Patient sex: M
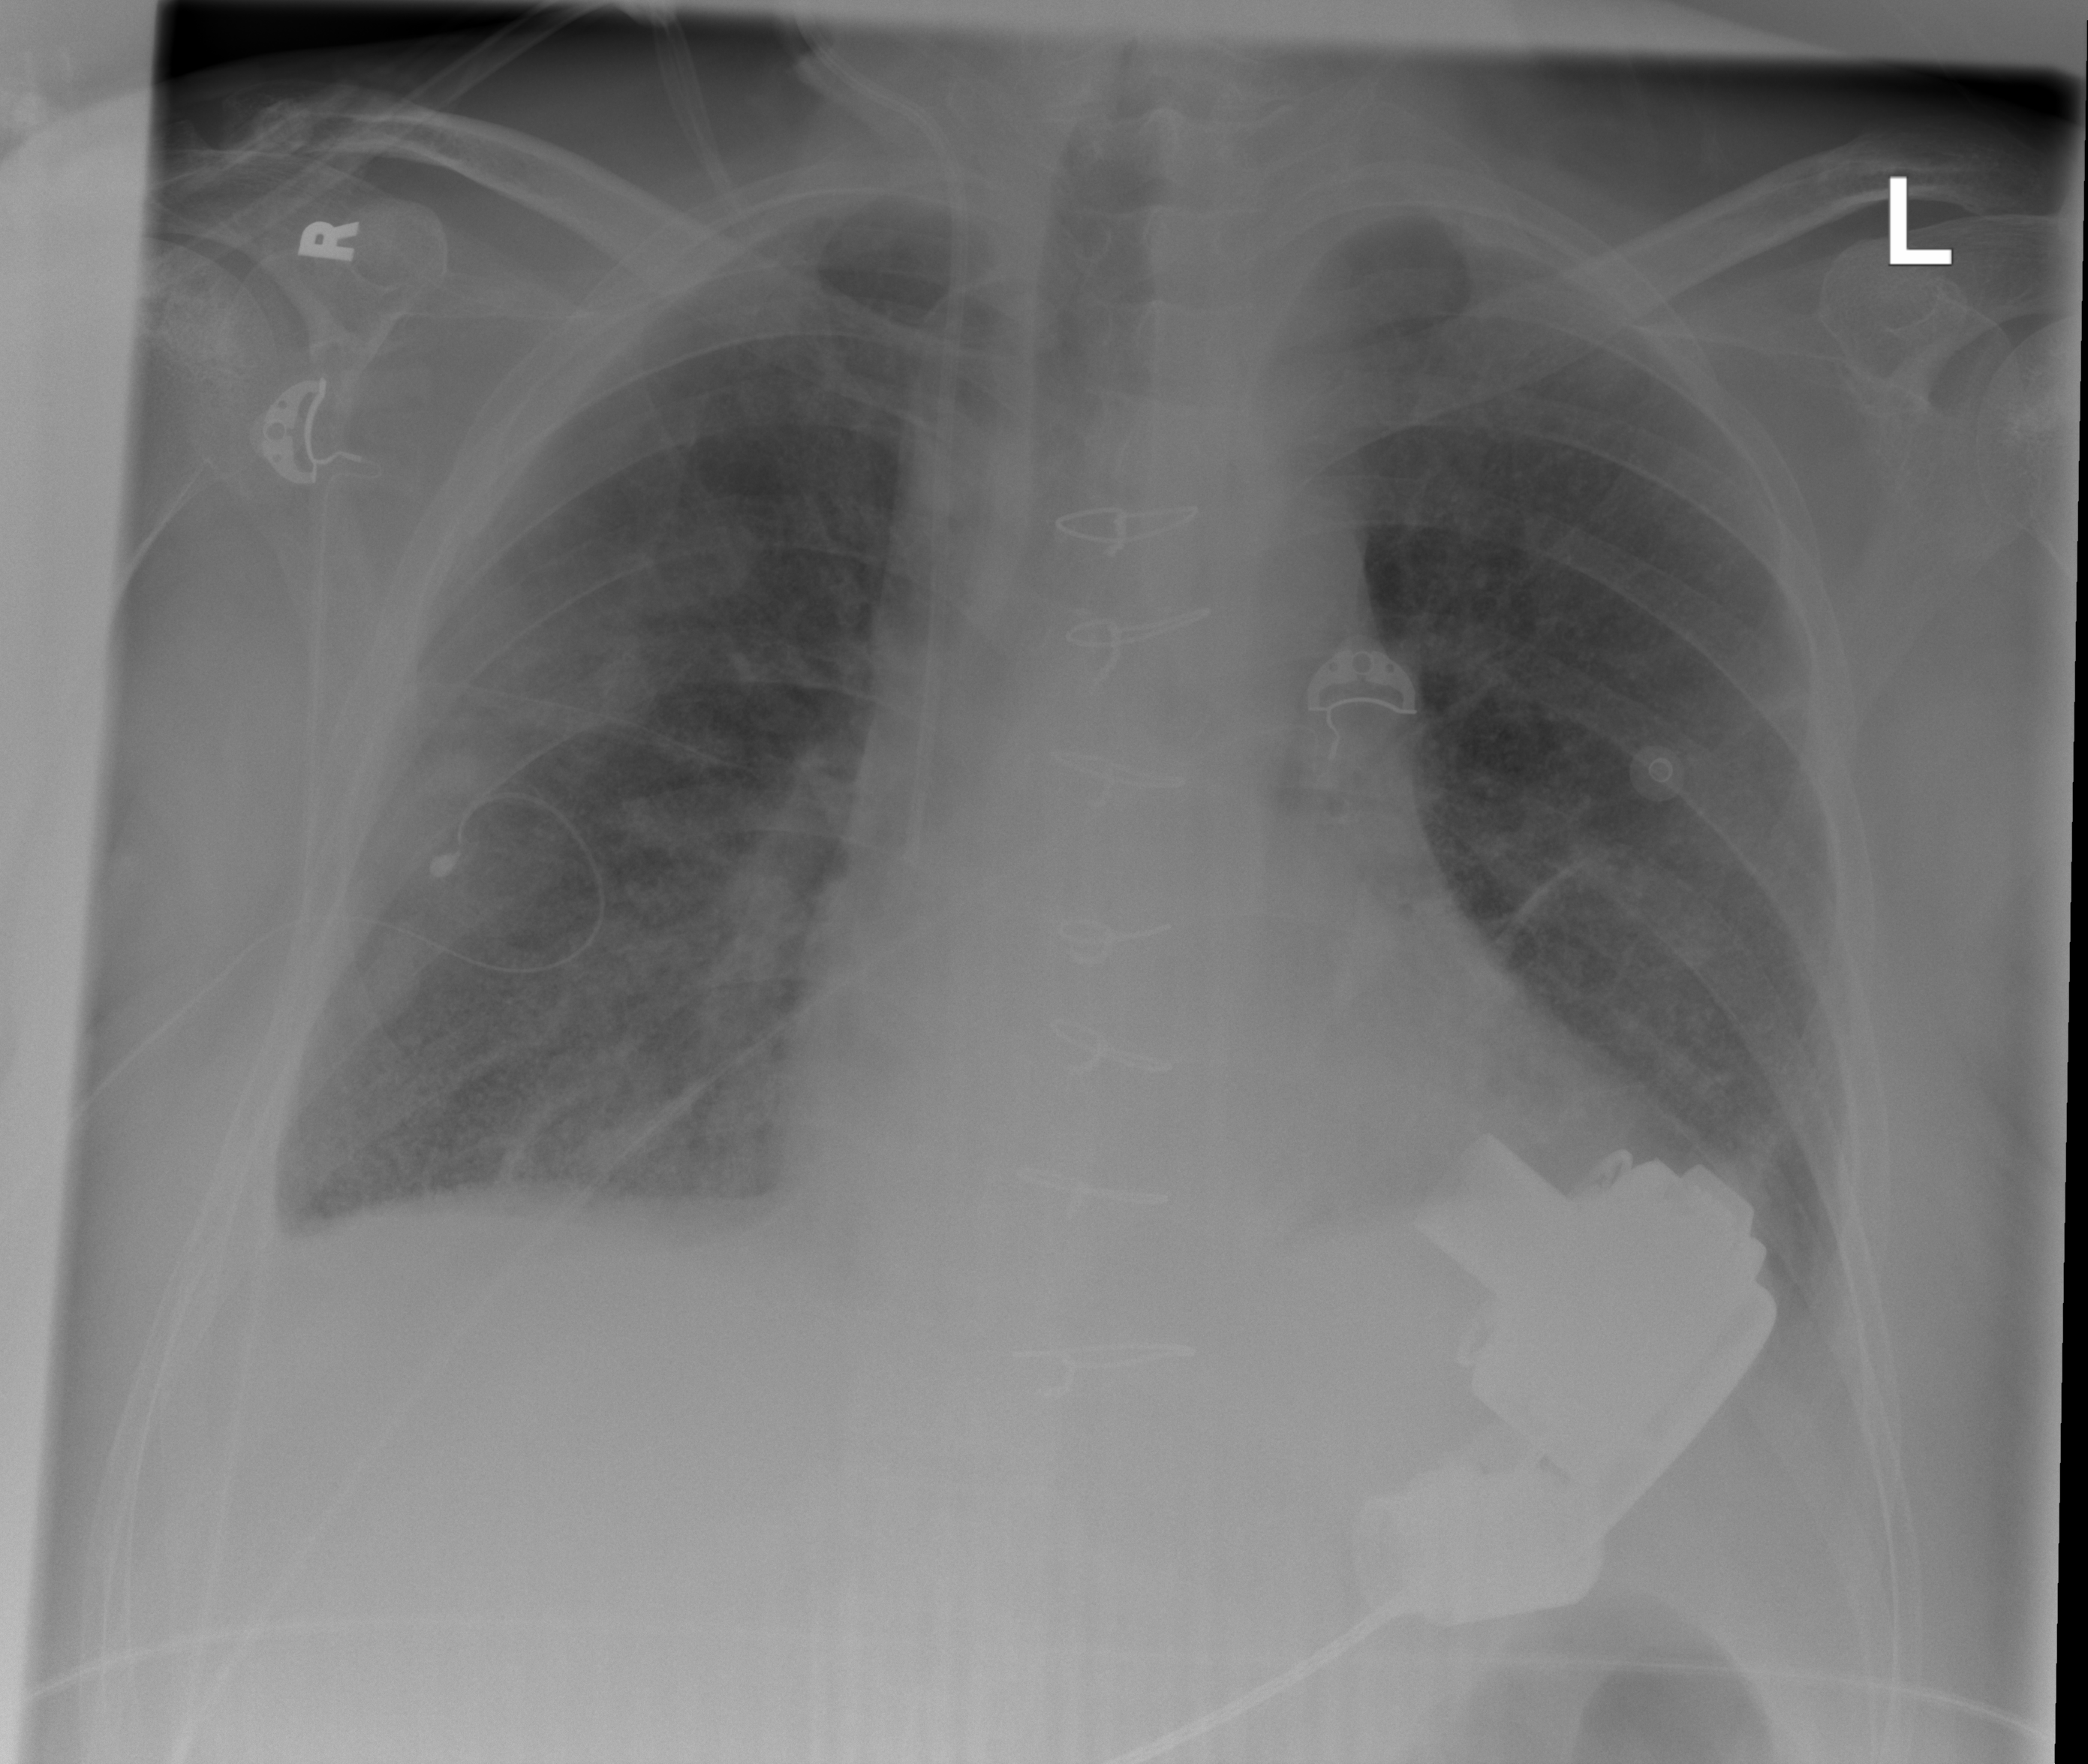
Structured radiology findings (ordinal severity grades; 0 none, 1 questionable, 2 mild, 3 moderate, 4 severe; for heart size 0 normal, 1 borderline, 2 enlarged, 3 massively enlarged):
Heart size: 2
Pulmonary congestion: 1
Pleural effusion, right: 1
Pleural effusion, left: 1
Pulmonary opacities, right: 1
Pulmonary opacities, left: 1
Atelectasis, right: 1
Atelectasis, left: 1